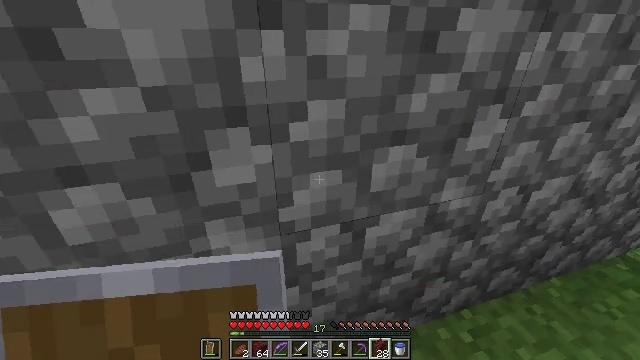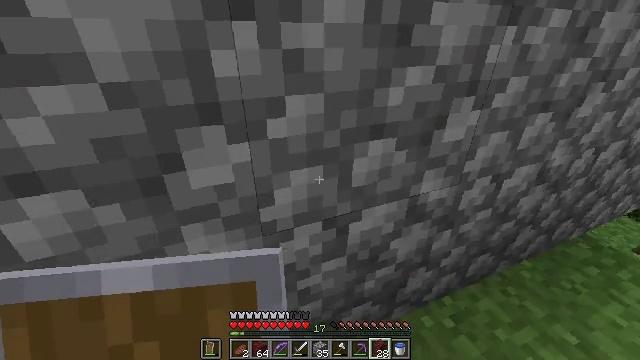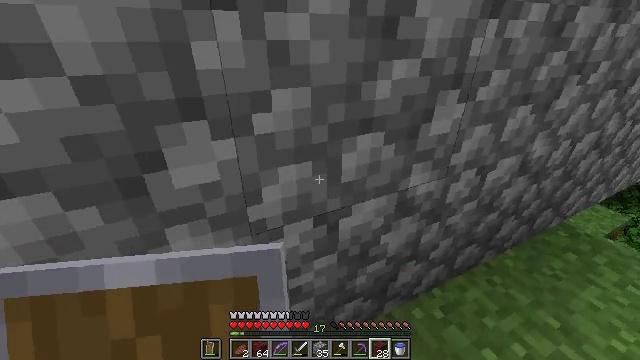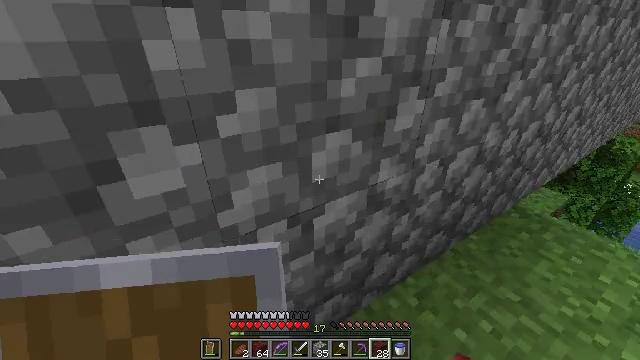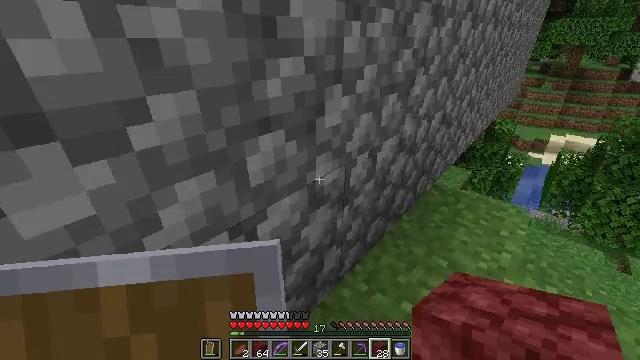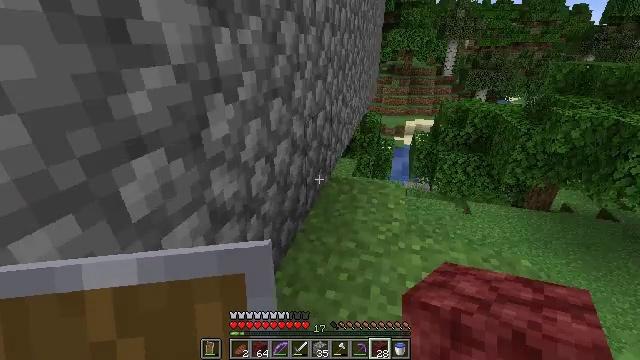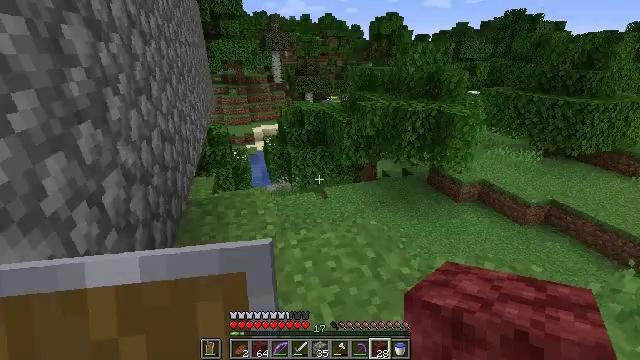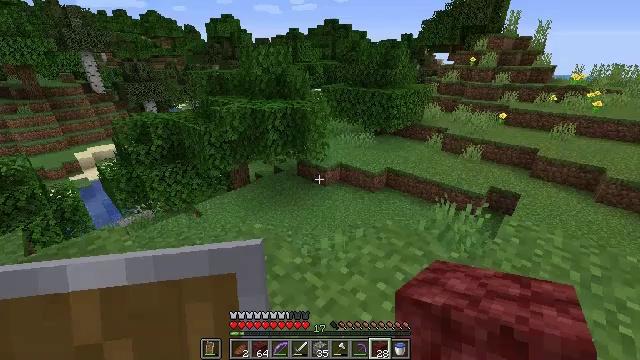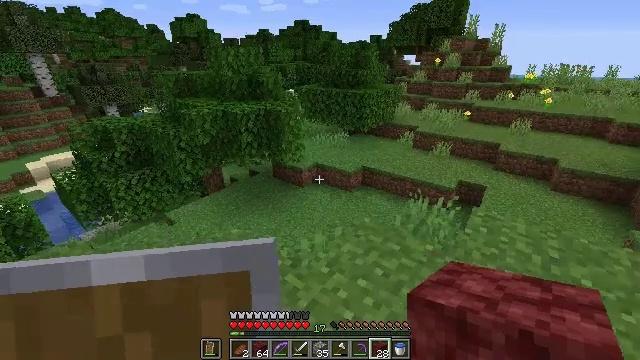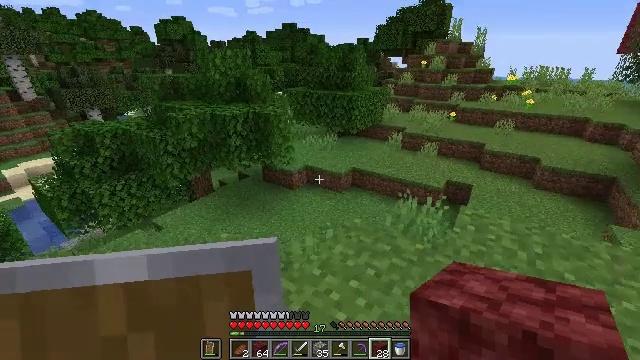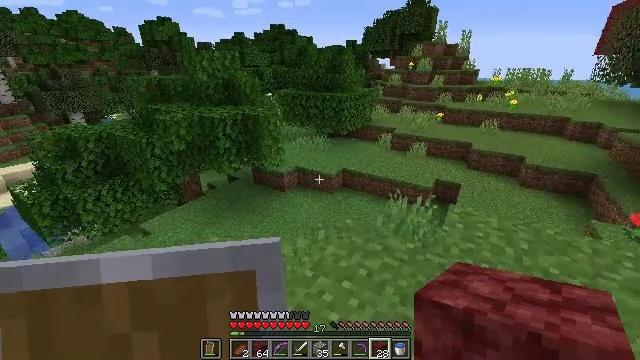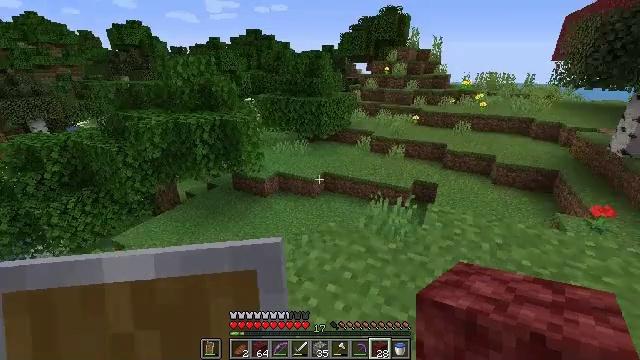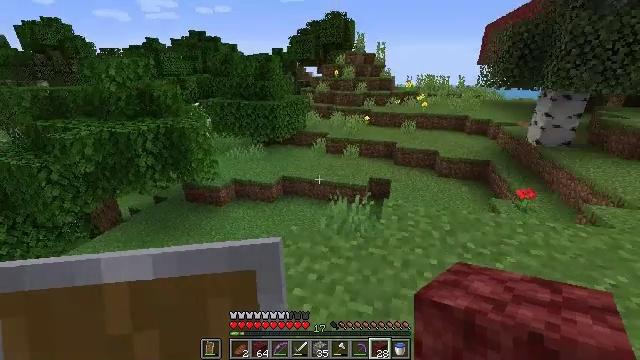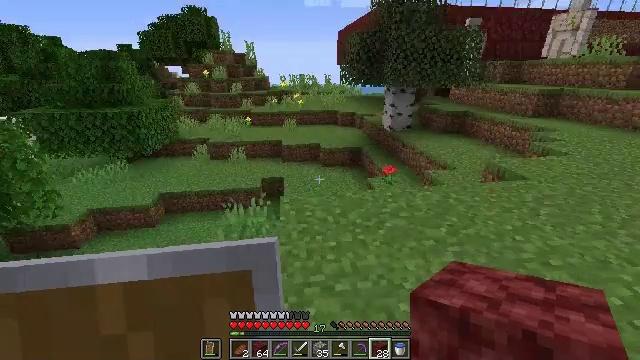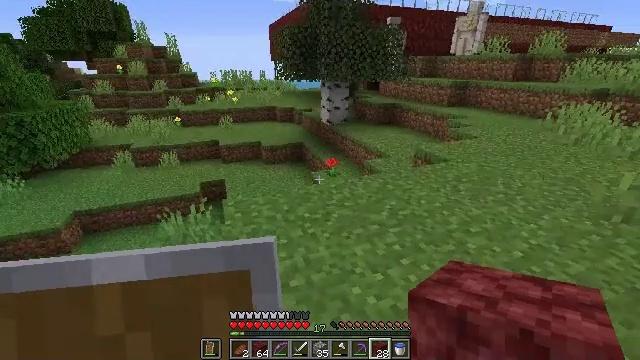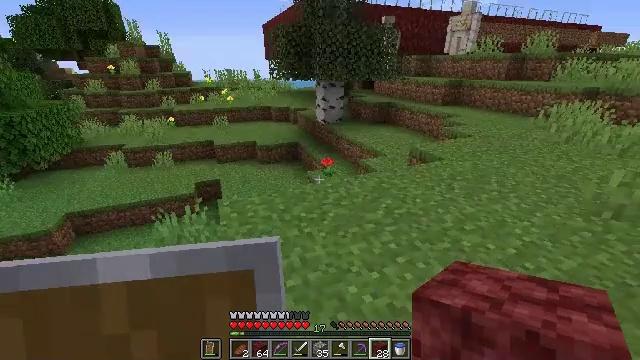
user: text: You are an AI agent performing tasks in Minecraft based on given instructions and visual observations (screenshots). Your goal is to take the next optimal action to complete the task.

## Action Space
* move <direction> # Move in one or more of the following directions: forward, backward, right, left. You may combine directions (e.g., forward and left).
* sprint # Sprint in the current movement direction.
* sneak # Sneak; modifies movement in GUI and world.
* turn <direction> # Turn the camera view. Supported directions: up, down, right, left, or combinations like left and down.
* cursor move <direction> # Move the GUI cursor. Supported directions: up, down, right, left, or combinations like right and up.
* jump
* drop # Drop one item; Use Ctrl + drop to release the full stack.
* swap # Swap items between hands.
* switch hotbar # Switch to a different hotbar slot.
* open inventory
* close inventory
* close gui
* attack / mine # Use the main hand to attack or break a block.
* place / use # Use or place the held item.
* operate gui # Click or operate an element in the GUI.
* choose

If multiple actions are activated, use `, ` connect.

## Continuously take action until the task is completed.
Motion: motion action
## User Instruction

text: Break the potato plant to gather potatoes.
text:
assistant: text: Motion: turn right
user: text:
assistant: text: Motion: turn right
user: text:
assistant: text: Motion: turn right
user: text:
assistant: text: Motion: turn right
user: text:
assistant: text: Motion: turn right and up
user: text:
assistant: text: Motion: turn right and up
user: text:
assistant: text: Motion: turn right
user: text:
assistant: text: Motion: turn right
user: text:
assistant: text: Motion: turn right
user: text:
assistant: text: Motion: turn right
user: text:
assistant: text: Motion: turn right
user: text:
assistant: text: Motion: turn right
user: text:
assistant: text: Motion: turn right
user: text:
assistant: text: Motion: turn right
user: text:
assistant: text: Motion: turn right
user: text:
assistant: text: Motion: no_op
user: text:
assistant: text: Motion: no_op
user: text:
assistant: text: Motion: turn right
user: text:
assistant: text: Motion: move forward, turn right
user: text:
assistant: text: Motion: move forward, turn right
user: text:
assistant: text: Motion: move forward, turn right
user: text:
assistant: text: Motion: turn right and up
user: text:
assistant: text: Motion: move forward
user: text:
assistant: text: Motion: move forward
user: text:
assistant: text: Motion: move forward
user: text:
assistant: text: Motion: move forward
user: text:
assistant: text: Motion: move forward, turn down
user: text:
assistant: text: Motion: move forward, turn right and down
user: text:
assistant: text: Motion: move forward, turn right
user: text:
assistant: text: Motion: move forward, turn right